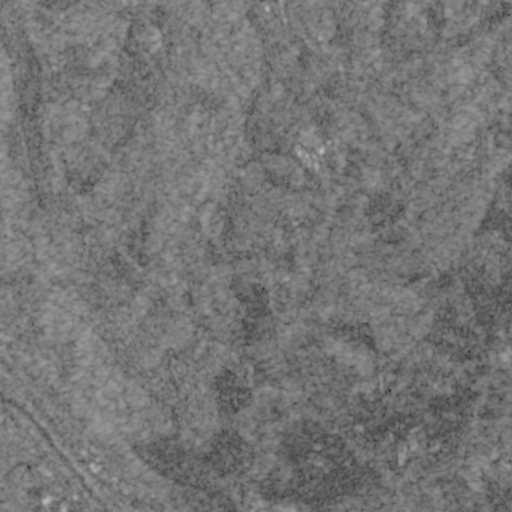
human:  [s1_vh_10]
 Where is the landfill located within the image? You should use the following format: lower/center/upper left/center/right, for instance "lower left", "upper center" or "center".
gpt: The landfill is located in the lower right of the image.
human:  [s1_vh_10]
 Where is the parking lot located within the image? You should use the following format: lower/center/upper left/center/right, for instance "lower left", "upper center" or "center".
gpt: The parking lot is located in the lower left of the image.
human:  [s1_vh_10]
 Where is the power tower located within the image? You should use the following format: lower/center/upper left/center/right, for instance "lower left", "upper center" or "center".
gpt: The power tower is located in the lower left of the image.
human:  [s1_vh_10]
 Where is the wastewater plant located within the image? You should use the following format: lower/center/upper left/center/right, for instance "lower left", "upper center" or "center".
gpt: The wastewater plant is located in the lower left of the image.
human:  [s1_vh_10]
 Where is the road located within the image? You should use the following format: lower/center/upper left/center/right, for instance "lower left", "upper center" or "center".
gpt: There is no road in the image.

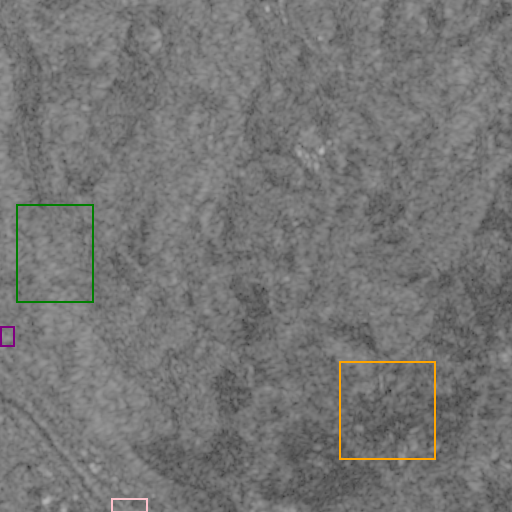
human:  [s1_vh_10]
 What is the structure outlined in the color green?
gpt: The structure outlined in green is a crop field.
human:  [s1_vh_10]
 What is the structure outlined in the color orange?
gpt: The structure outlined in orange is a landfill.
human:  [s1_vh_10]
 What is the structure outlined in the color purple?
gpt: The structure outlined in purple is a power substation.
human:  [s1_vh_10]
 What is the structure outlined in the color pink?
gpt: The structure outlined in pink is a wastewater plant.
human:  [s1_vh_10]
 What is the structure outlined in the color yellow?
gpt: There is no yellow outline.